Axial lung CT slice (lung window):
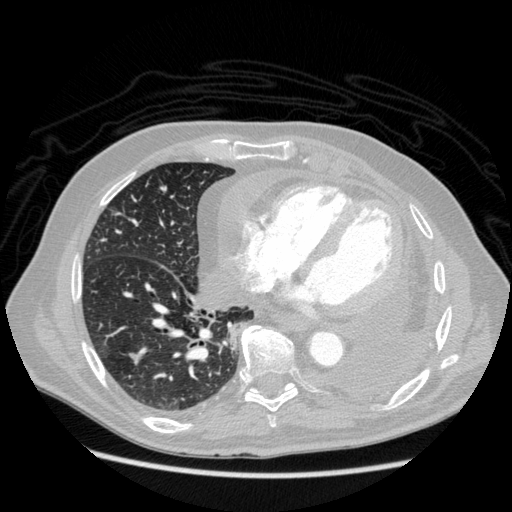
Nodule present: yes
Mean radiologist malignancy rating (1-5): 3.5